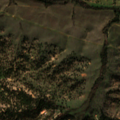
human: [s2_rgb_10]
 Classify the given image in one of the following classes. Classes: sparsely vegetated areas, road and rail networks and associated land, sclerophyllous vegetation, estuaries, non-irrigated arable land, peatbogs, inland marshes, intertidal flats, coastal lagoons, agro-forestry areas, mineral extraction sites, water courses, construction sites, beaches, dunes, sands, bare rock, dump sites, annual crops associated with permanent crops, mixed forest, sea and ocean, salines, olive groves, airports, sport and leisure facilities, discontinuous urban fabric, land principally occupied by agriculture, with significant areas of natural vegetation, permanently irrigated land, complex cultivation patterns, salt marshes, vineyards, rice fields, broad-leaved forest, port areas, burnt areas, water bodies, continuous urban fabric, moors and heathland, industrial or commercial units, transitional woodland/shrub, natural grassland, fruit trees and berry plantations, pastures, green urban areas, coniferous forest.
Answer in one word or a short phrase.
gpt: non-irrigated arable land, olive groves, pastures, agro-forestry areas, transitional woodland/shrub